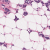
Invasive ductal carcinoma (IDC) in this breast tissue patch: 1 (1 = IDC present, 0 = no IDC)